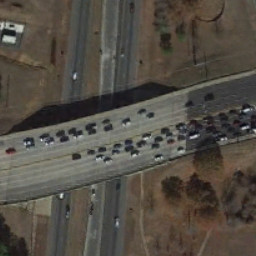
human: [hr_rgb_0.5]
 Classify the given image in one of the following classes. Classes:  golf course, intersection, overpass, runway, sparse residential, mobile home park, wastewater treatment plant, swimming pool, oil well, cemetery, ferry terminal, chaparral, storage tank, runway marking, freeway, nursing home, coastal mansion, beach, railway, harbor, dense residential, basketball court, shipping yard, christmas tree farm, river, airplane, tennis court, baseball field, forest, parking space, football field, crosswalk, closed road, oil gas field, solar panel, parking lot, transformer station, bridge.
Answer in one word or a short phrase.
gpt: overpass